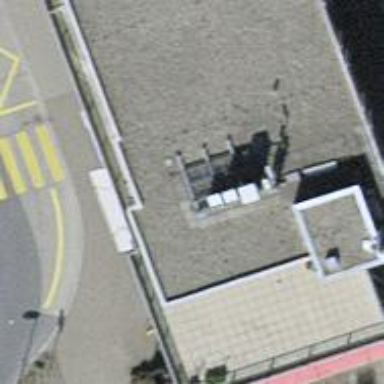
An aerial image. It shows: Kiosk.